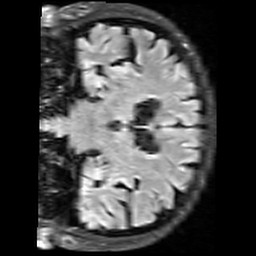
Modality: FLAIR
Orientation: coronal
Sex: male
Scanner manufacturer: siemens
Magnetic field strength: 3 T
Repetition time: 10 s
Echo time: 0.09 s